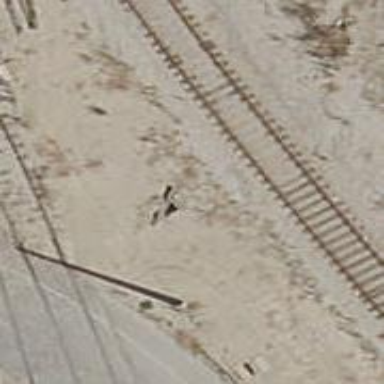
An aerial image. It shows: Railway spur track with electrified contact lines.